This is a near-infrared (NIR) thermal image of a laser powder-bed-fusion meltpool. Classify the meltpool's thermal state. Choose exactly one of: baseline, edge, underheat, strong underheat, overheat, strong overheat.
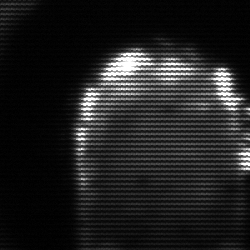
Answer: baseline